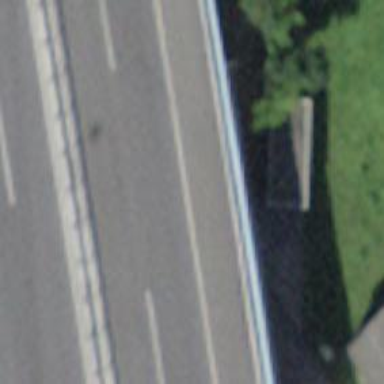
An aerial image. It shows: Motorway bridge.